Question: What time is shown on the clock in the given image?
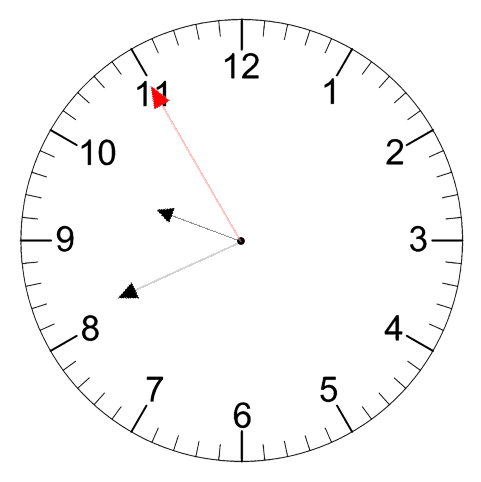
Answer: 09:40:55